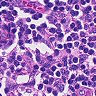
Metastatic tissue present: no